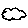
Label: cloud